Aerial crown-view tile of a tropical tree (Barro Colorado Island, Panama), acquired 20250414:
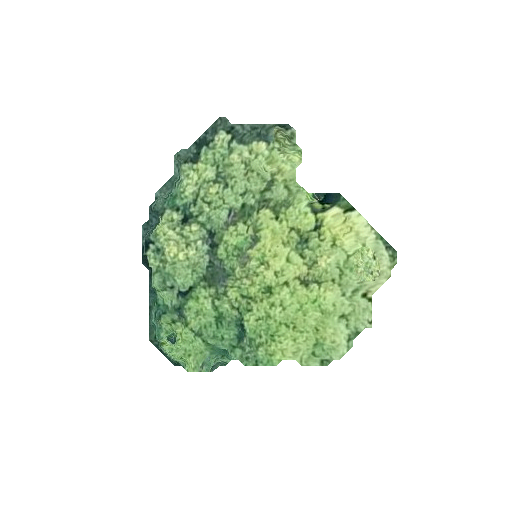
Species: Aspidosperma desmanthum
GBIF accepted scientific name: Aspidosperma desmanthum
Crown area: 67.229 m²